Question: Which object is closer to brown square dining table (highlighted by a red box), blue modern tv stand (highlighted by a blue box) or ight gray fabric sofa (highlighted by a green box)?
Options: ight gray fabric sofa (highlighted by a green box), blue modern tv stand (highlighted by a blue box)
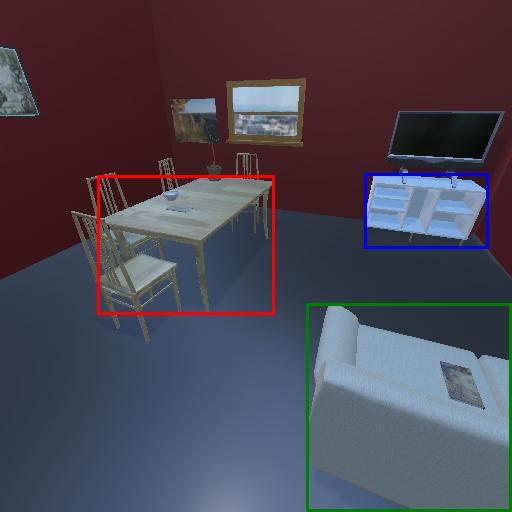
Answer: ight gray fabric sofa (highlighted by a green box)